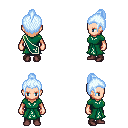
a pixel art fantasy rpg character, female body template, human, light skin, sash dress, metal pants, white cyan short topknot hairstyle, maroon shoes, four views (front, back, left, right), 2x2 character sprite sheet, small pixel art, hard edges, no anti-aliasing